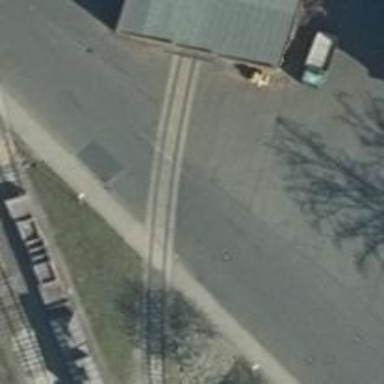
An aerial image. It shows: Railway level crossing.